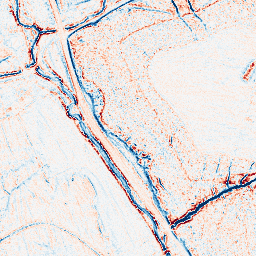
Category: edge_preserving
Decomposition family: anisotropic_diffusion
Decomposition parameters: iterations: 10
kappa: 10
gamma: 0.1
Upsampling method: regularized
Upsampling parameters: scale: 4
lambda_reg: 0.01
Upsampling scale: 4